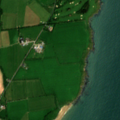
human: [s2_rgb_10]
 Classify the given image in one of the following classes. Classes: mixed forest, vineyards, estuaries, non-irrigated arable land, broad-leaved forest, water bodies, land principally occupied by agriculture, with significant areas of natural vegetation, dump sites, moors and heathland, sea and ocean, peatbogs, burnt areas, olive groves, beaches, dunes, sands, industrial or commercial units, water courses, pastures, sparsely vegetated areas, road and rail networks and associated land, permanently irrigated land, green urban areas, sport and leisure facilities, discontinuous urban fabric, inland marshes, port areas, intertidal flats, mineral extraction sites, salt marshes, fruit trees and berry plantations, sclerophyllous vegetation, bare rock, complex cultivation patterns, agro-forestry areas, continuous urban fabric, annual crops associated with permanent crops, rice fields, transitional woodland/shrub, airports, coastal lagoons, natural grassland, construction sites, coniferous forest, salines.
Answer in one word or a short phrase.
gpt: sport and leisure facilities, non-irrigated arable land, pastures, sea and ocean